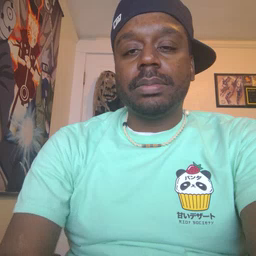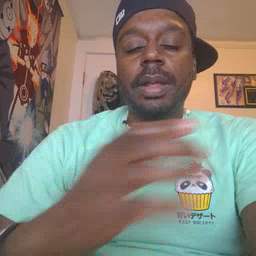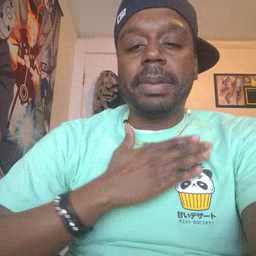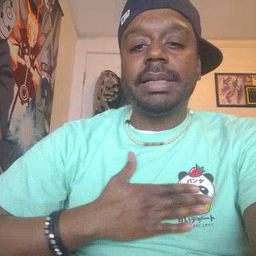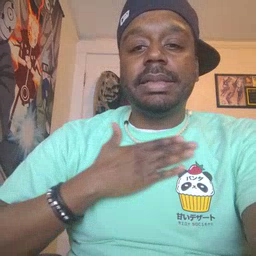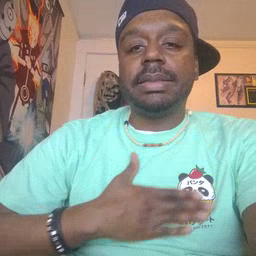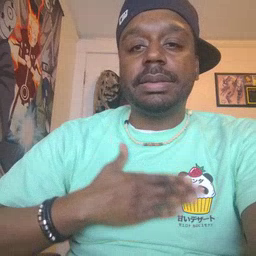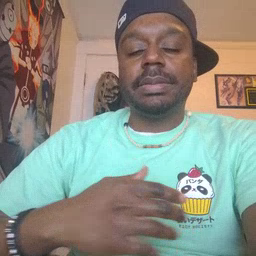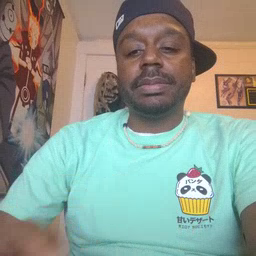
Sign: please